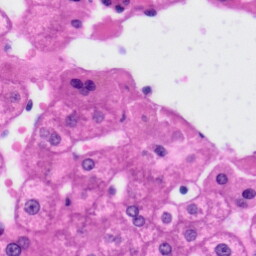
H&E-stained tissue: Liver